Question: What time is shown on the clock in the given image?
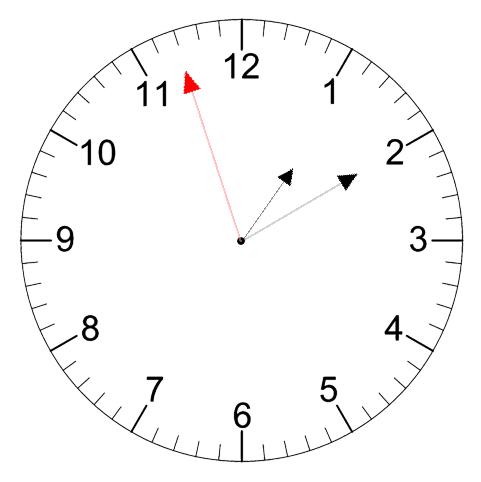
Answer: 01:09:57